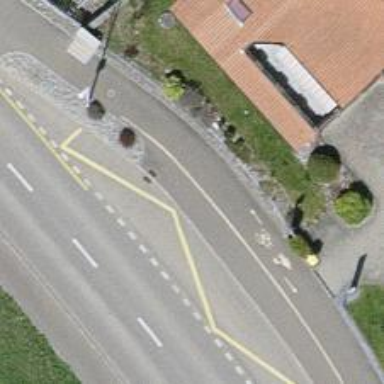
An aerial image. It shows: Bus stop with platform for public transport.